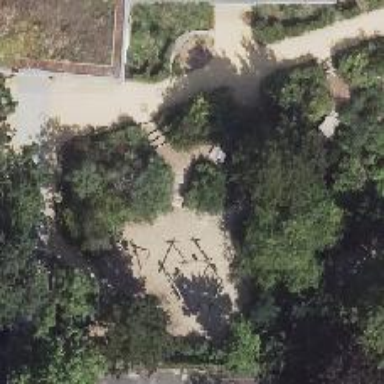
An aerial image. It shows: Playground featuring climbing frame.